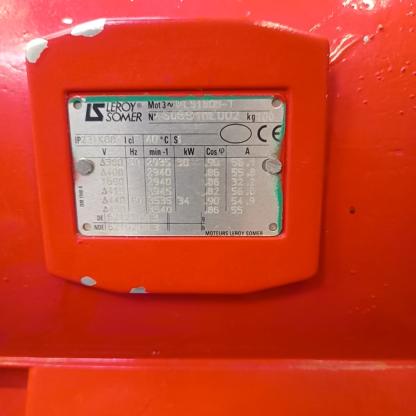
Klasa: tabliczka-znamionowa